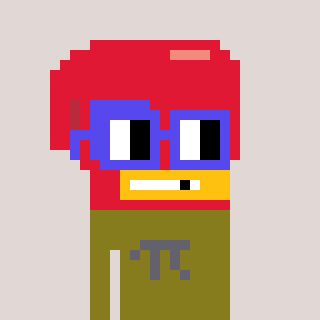
a pixel art character with square blue glasses, a boxing glove-shaped head and a gunk-colored body on a warm background